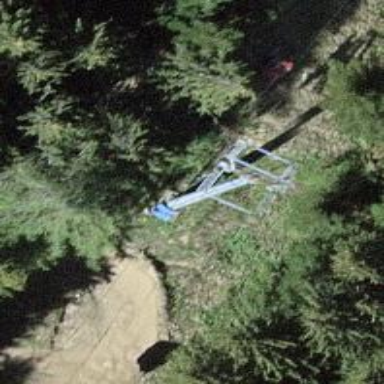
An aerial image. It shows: Pylon used for aerialway.